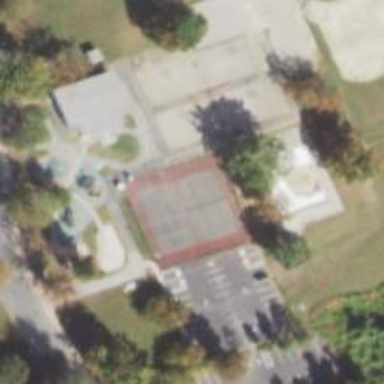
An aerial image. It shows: Playground area for leisure activities on the land.